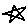
Label: star